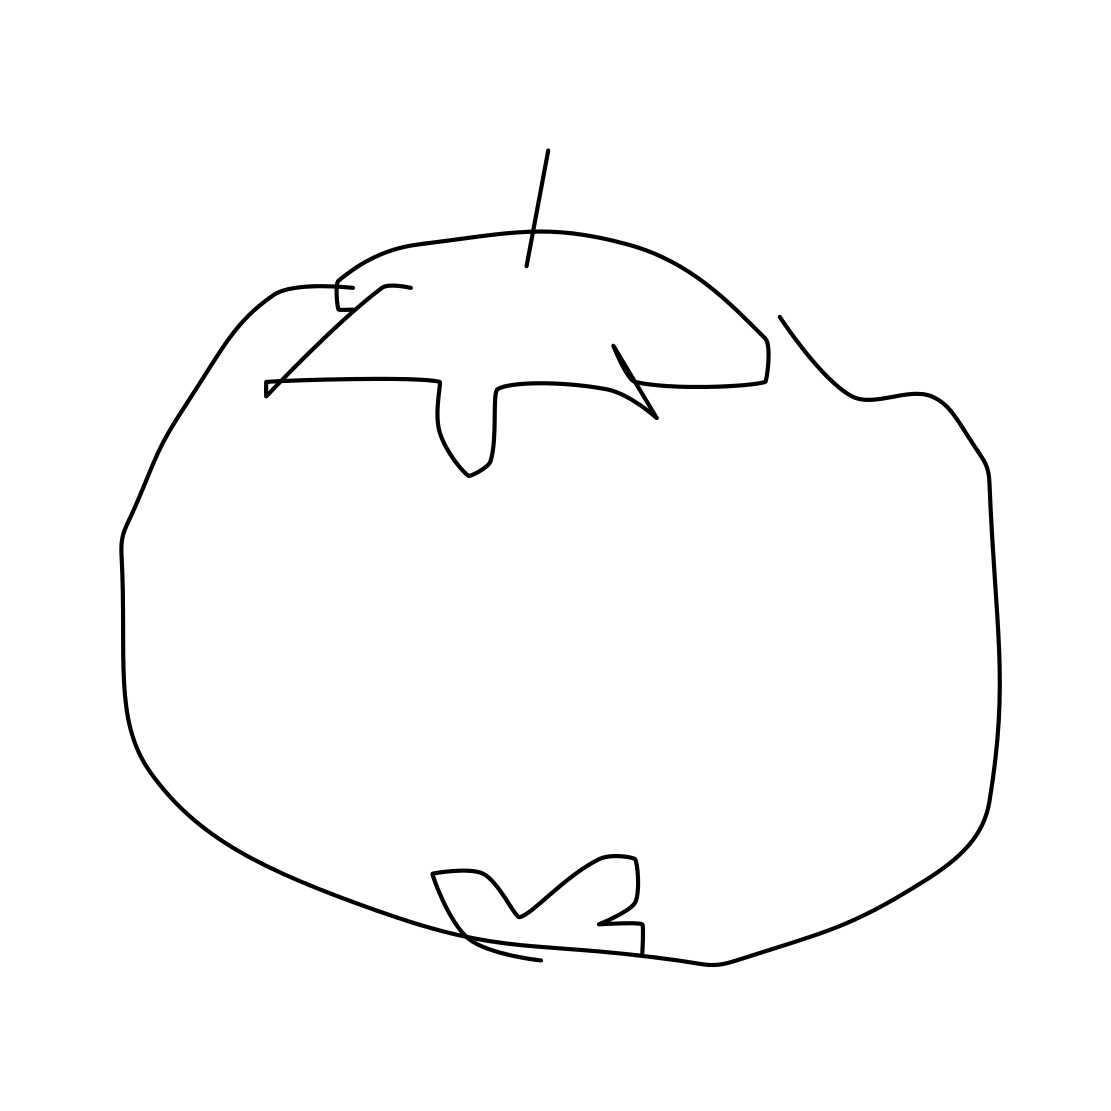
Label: tomato